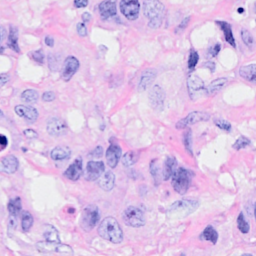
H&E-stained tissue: Breast